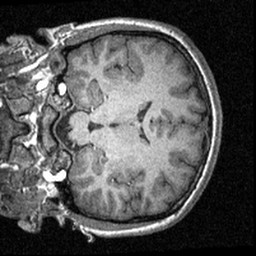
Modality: T1w
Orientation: coronal
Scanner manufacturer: siemens
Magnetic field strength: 3 T
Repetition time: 1.57 s
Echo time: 0.00304 s